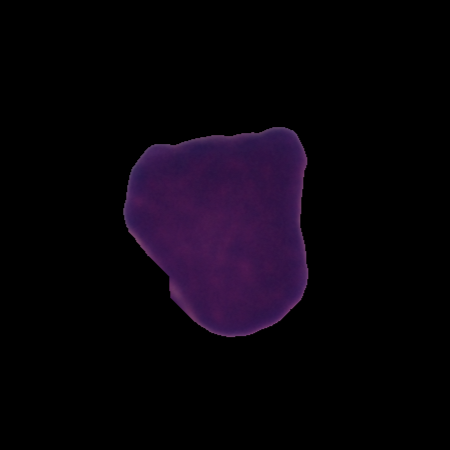
Label: healthy